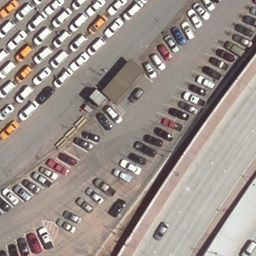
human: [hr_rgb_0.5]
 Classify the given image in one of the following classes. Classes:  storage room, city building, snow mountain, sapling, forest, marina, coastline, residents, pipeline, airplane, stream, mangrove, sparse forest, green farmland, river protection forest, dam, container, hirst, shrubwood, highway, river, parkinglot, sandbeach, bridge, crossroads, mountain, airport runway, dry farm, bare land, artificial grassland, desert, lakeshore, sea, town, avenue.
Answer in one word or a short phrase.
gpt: parkinglot